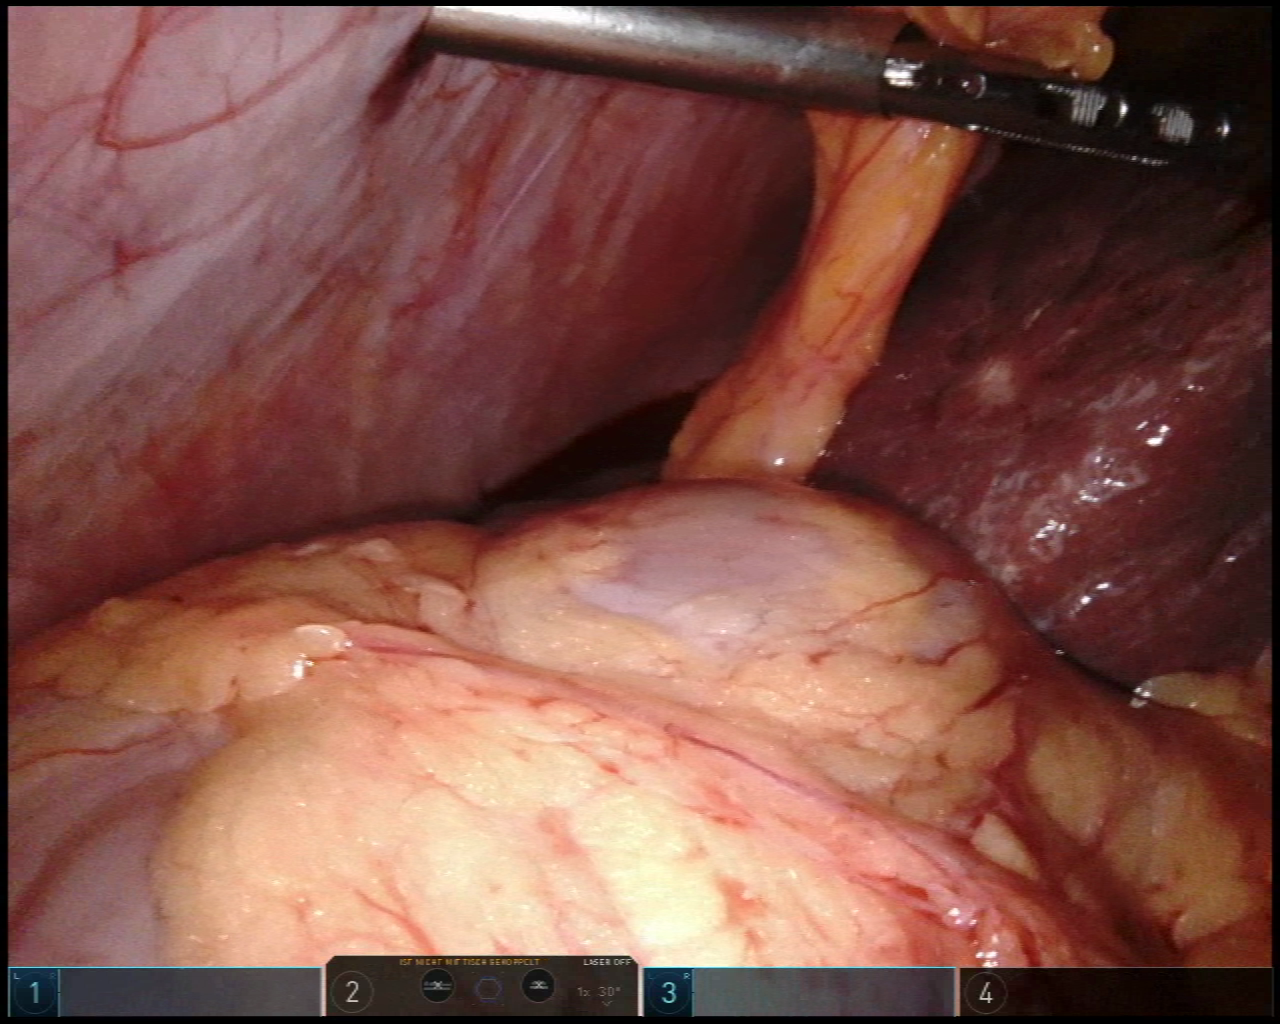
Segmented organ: liver
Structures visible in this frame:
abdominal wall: yes
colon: yes
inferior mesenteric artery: no
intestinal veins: no
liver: yes
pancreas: no
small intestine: no
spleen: no
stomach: no
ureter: no
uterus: no
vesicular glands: no